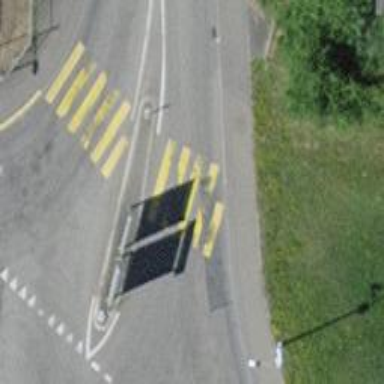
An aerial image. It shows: Footway that serves as traffic island.